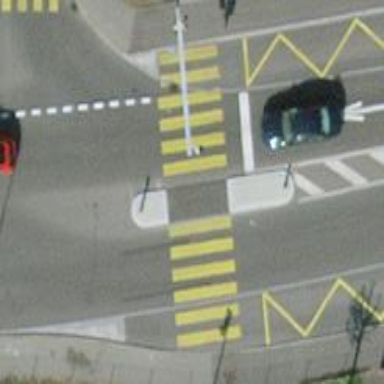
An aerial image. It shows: Road crossing with traffic signals and central island.